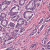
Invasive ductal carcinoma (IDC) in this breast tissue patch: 1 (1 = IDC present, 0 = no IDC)